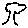
Label: tree